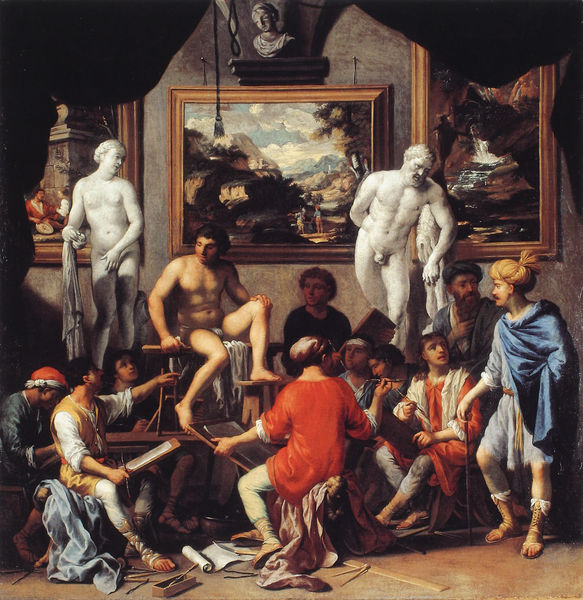
Titel: Akademiebild
Künstler: Johann Heiß
Institution: Münster, Westfälisches Landesmuseum für Kunst und Kulturgeschichte
Schlagwörter: akt, blau, gemälde, nackt, nackter, menschen, raum, szene, rot, malerei, wand, bild, vorhang, innen, skulptur, statue, bilder, papier, modell, stab, figuren, künstler, malen, kasten, rolle, skulpturen, werkstatt, statuen, bommel, turban, stifte, zirkel